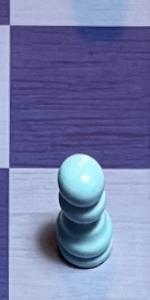
Label: Pawn_White